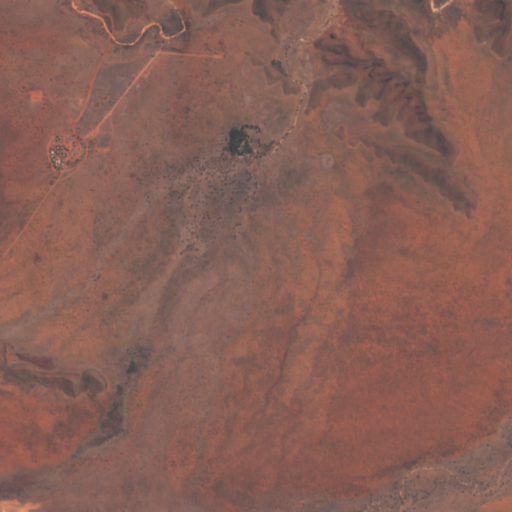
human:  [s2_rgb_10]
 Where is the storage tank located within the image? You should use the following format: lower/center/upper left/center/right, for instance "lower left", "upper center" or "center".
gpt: The storage tank is located in the upper left of the image.
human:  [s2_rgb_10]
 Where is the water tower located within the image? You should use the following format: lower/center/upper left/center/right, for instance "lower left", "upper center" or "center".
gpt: The water tower is located in the upper left of the image.
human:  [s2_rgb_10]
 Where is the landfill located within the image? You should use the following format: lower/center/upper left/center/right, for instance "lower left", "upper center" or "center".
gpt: There is no landfill in the image.